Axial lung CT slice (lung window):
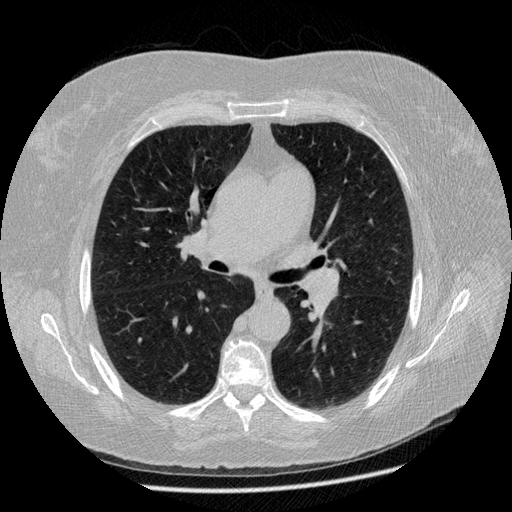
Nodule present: no